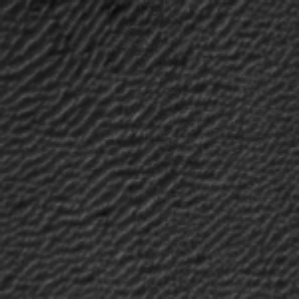
Label: frost